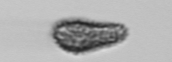
Label: Pseudochattonella_farcimen